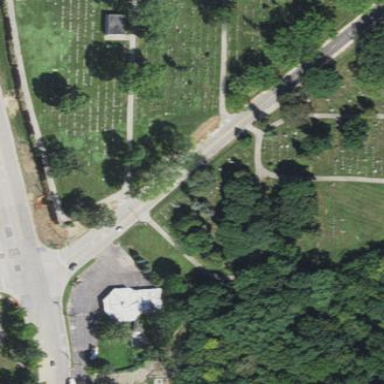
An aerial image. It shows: Cemetery.